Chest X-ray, PA view. Patient: 20 years old, sex M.
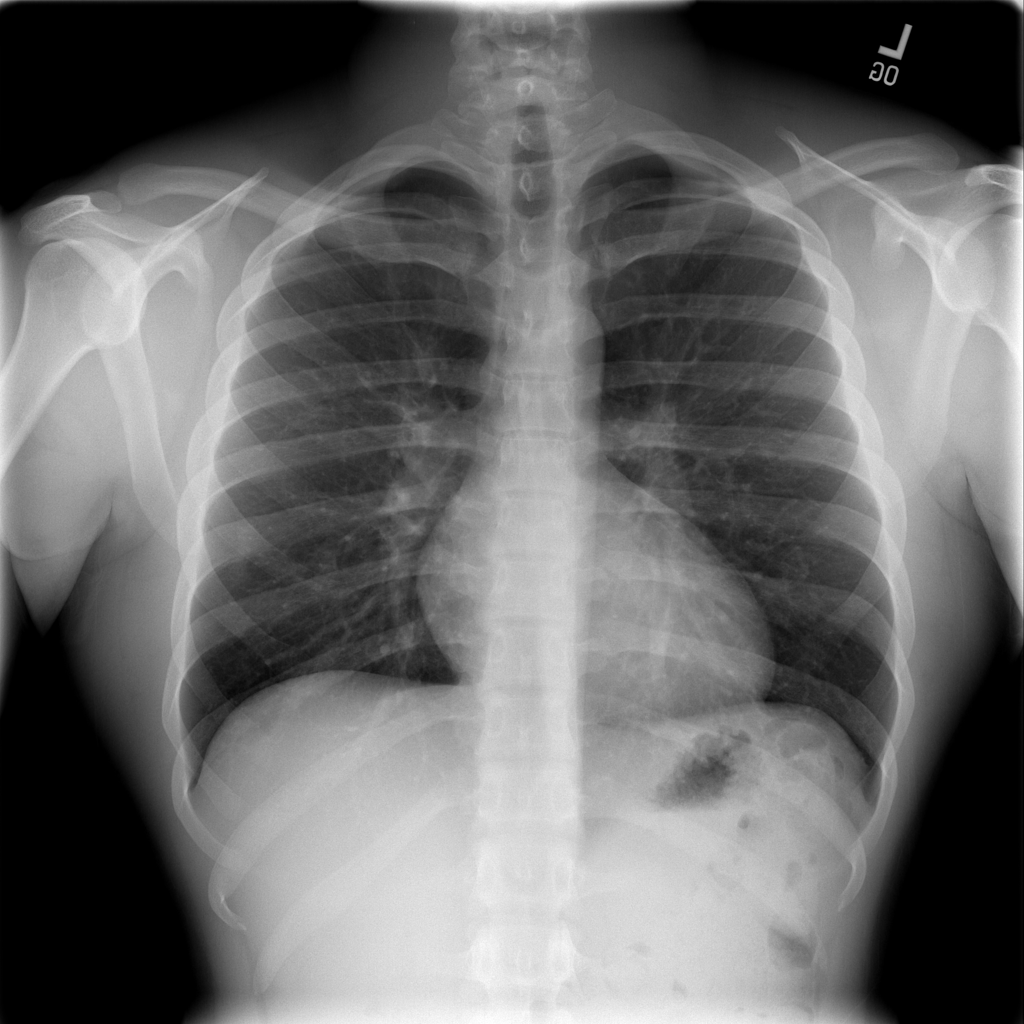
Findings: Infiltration